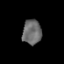
Tissue: prostate
Cell type: Epithelial cells
Senescence score: 0.2914
Nuclear area (px): 456
Mean DAPI intensity: 107.375